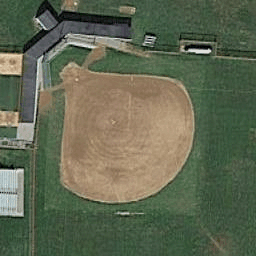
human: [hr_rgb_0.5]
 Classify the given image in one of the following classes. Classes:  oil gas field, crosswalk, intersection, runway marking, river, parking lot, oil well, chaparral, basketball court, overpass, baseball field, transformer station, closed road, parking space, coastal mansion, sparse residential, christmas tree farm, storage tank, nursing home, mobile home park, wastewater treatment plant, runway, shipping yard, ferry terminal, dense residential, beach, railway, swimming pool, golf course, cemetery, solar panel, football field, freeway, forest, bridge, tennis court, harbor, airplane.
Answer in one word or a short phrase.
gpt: baseball field